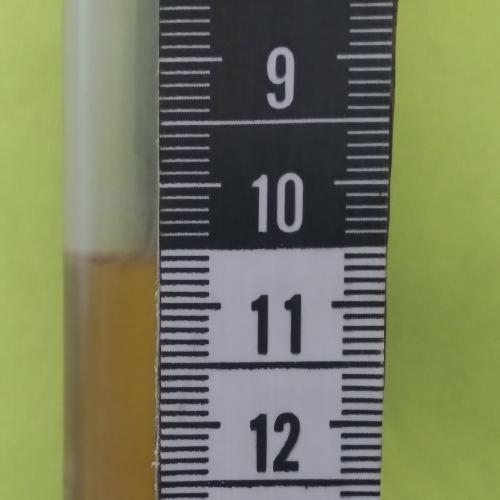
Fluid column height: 10.6 cm